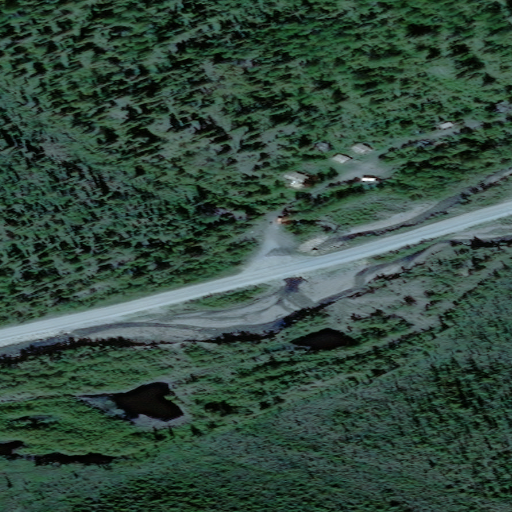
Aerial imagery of valley in Alaska named Fifteen Gulch containing only unknown